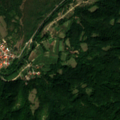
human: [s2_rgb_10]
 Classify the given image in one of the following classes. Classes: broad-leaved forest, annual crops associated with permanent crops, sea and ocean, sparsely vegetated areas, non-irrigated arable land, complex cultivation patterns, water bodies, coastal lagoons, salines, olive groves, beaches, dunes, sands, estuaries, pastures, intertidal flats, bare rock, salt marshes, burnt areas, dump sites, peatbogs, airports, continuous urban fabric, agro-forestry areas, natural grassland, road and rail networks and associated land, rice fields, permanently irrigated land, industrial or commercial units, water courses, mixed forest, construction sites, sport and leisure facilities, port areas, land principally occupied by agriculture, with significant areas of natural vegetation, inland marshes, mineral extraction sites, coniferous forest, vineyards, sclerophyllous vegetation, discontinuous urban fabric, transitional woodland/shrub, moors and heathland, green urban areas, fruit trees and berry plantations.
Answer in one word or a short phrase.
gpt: complex cultivation patterns, land principally occupied by agriculture, with significant areas of natural vegetation, broad-leaved forest, transitional woodland/shrub